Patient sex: M
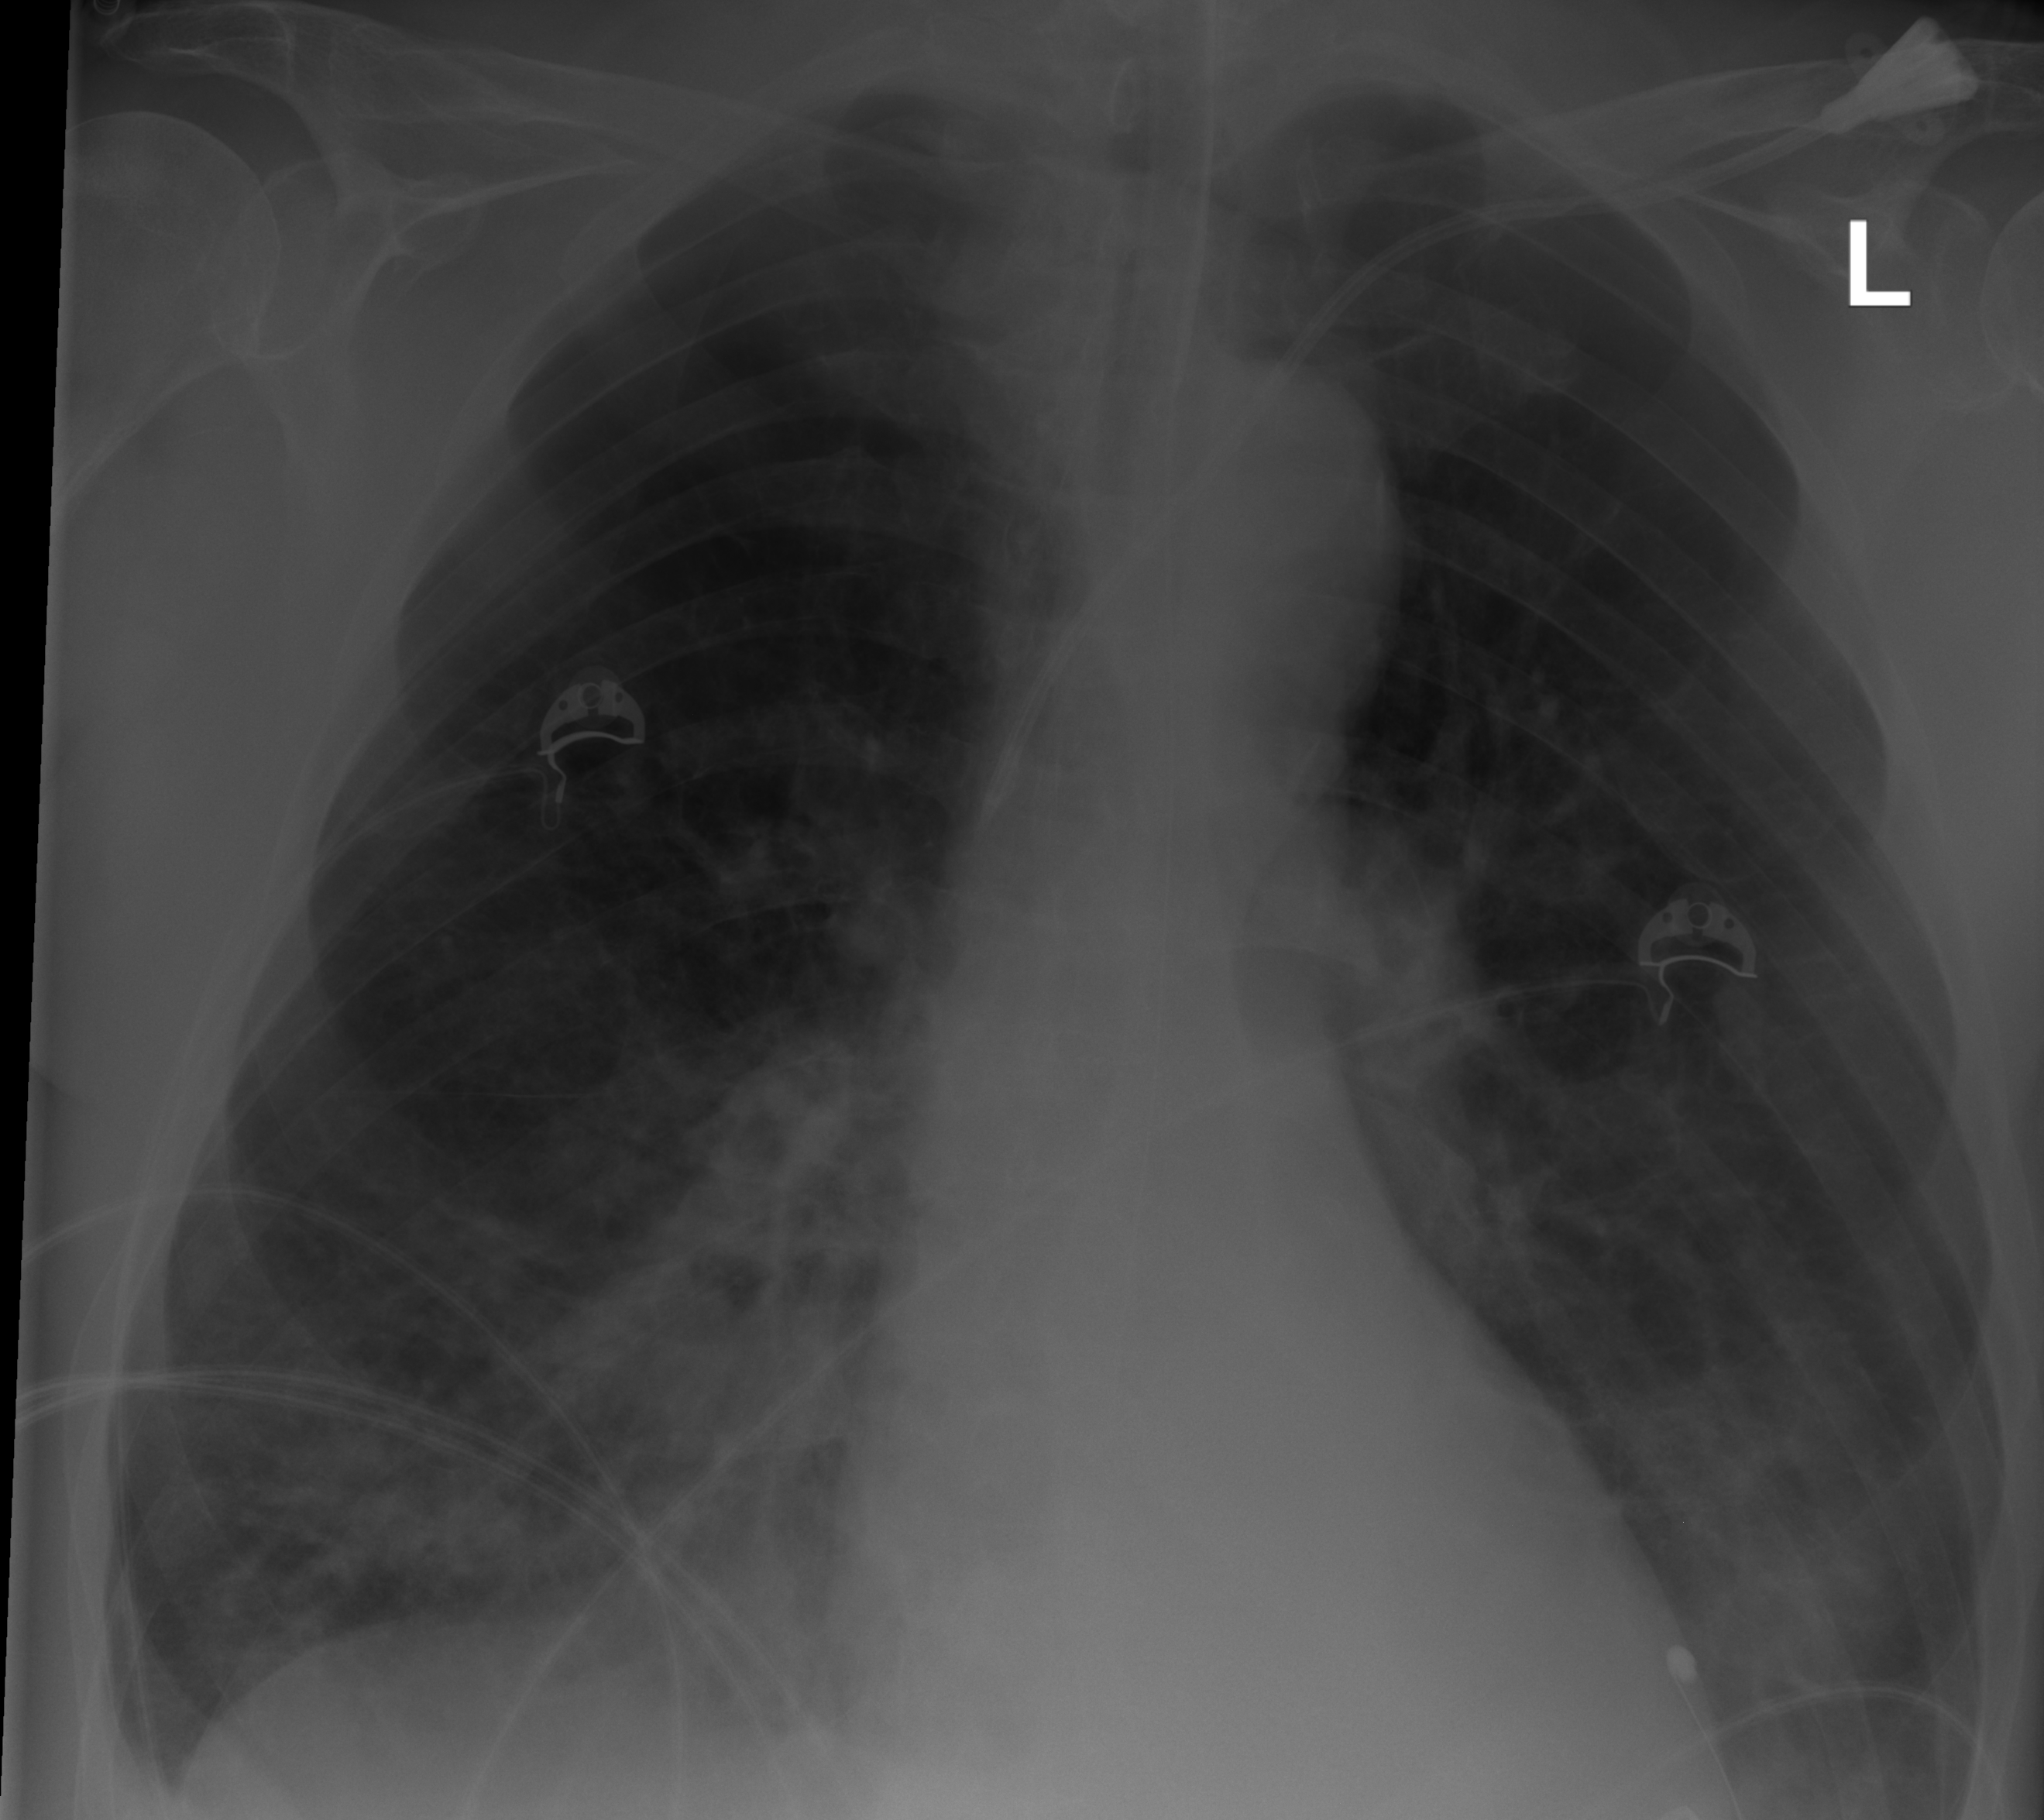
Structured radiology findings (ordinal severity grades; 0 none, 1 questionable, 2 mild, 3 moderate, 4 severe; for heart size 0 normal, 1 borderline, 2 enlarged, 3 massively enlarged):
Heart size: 0
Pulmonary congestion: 0
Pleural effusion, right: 0
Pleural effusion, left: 0
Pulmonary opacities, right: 2
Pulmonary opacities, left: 0
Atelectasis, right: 0
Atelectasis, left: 0